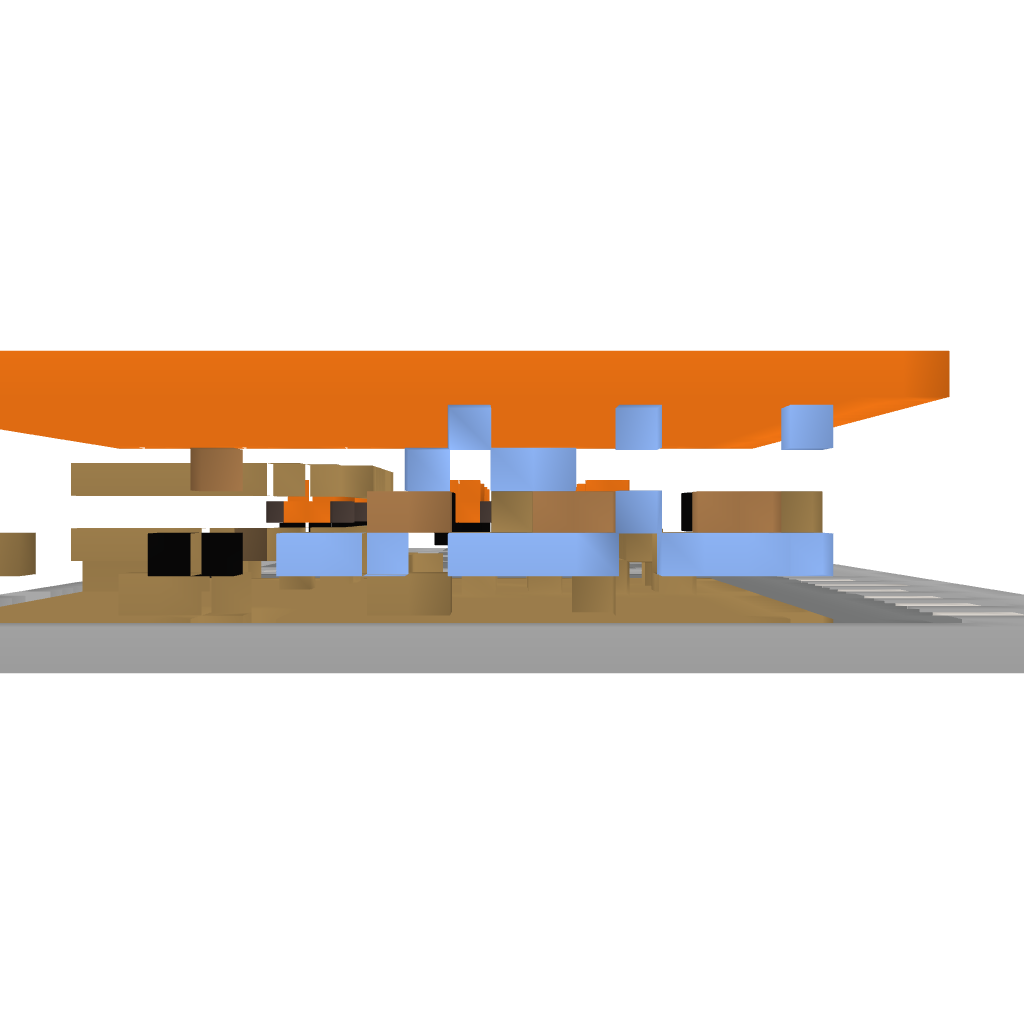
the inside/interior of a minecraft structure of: GasStation